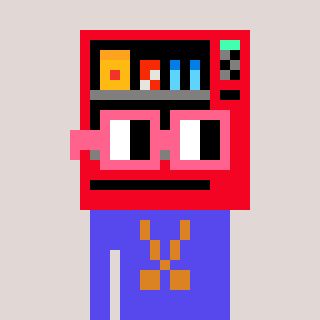
a pixel art character with square pink glasses, a vending machine-shaped head and a computerblue-colored body on a warm background